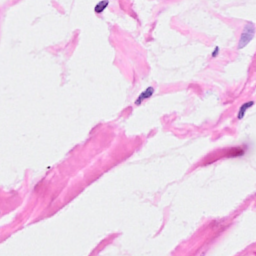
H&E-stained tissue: Breast